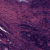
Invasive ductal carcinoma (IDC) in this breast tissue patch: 0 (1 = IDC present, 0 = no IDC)